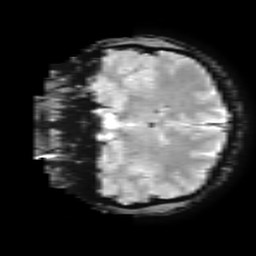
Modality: T2starw
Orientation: coronal
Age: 31
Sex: male
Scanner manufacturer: ge
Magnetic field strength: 3 T
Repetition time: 0.65 s
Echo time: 0.02 s